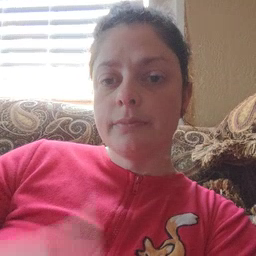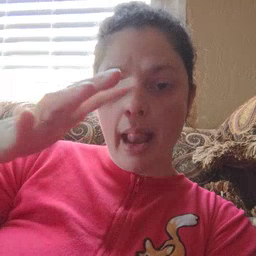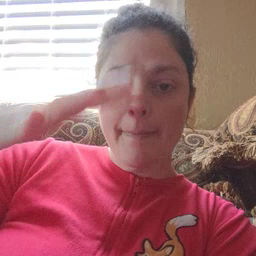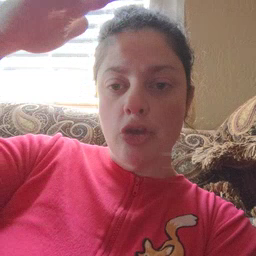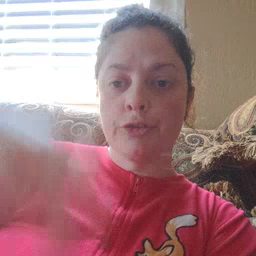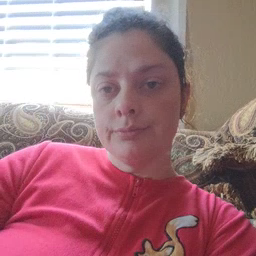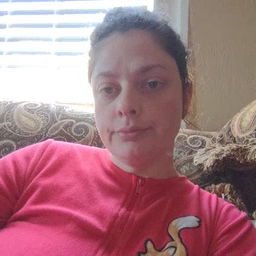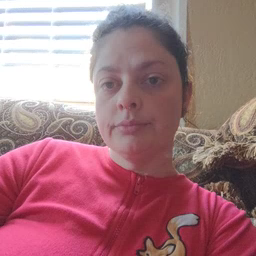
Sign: helicopter